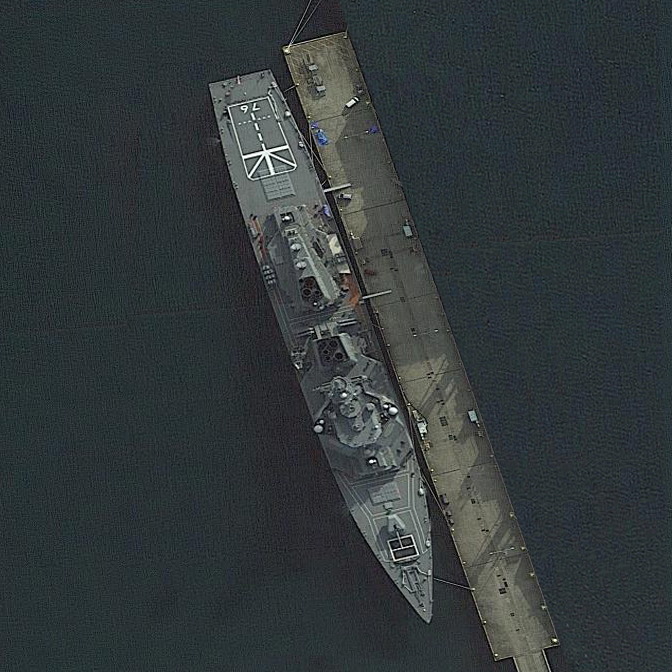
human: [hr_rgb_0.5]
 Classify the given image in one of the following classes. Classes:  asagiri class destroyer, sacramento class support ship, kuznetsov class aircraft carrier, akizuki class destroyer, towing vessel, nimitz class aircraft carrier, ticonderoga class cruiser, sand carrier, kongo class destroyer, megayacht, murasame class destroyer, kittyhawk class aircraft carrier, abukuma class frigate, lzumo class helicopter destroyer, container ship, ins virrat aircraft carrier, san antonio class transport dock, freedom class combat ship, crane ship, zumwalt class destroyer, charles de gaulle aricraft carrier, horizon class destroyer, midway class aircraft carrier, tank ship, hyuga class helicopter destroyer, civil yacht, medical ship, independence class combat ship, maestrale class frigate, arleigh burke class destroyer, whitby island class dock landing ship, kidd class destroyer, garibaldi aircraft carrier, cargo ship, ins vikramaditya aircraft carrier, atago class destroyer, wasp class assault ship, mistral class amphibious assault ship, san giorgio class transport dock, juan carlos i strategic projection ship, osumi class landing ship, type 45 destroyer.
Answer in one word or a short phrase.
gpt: Kongo class destroyer